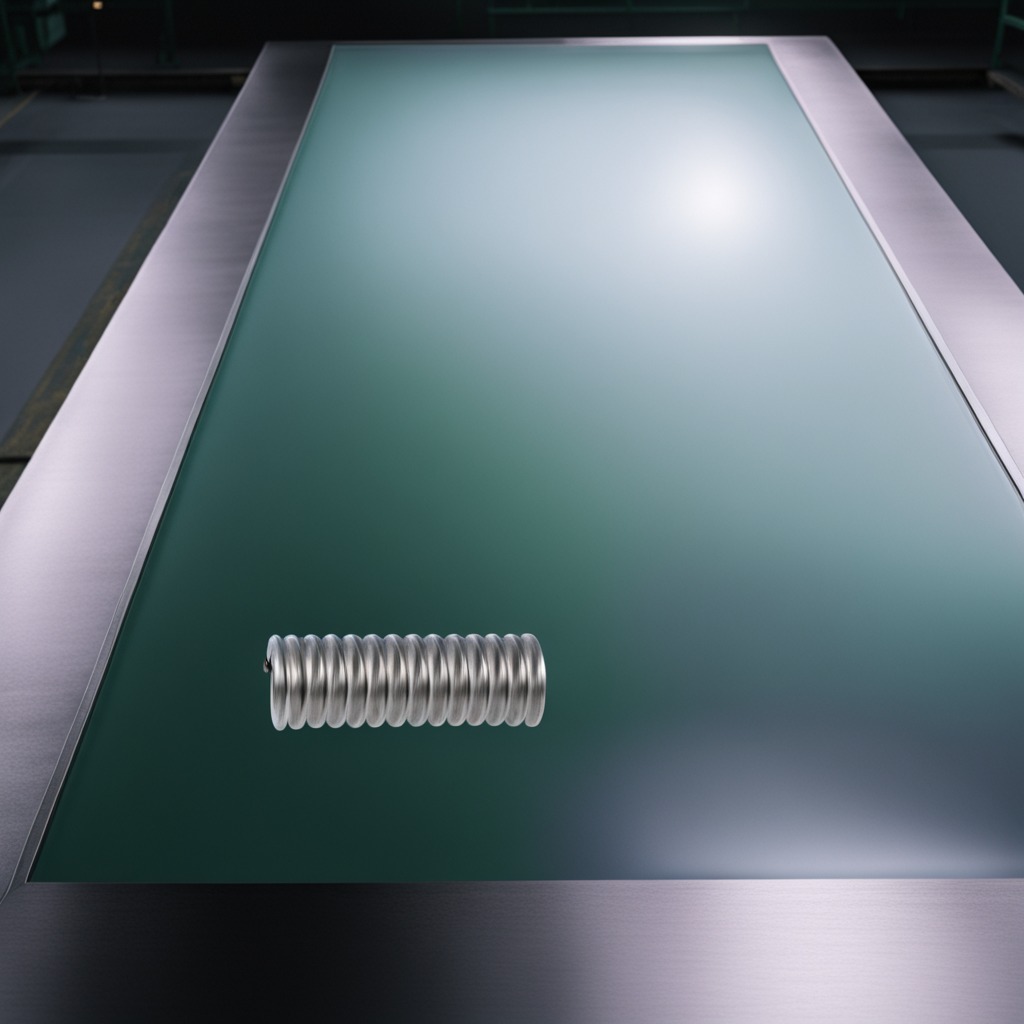
A coiled metal spring is lying on the table.